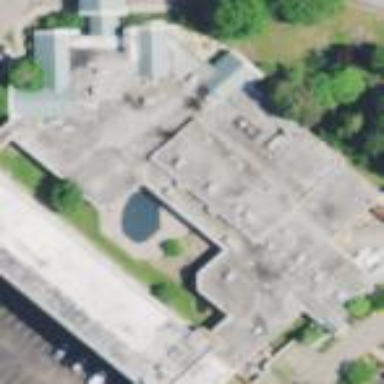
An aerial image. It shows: Hotel building.